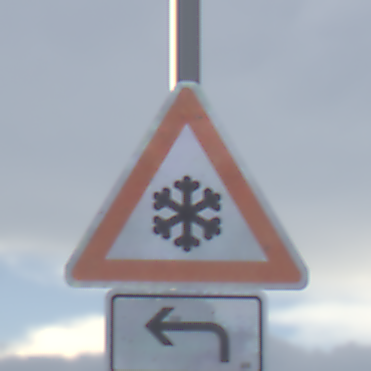
Verkehrszeichen: SchneeOderEisglaette
Zusatzzeichen unten: RichtungsangabeDurchPfeile2
Umgebung: Outdoor, RoadRail
Tageszeit: MorningAfternoon
Wetter: PartlyCloudy
Licht: Natural
Jahreszeit: NotSpecified
Kontrast: LowContrast